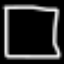
Label: square